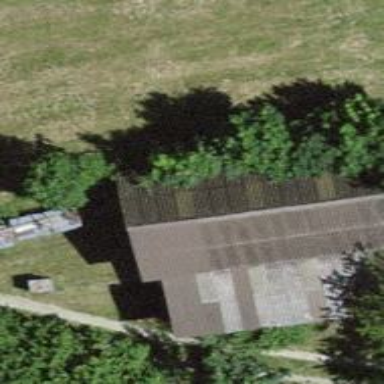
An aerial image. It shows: Shed.